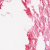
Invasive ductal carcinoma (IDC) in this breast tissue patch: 0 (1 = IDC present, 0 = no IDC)